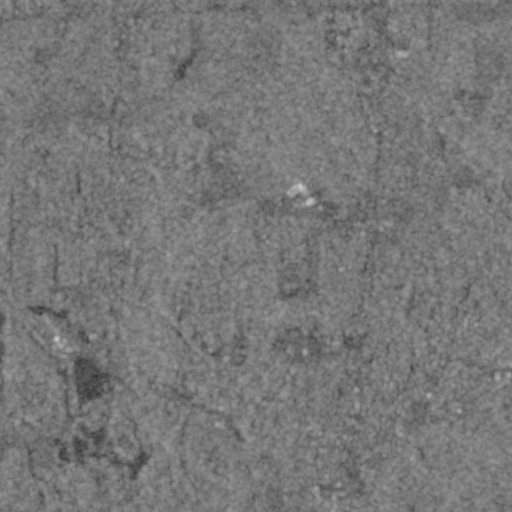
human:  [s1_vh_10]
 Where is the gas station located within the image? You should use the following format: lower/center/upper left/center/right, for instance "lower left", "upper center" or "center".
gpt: The gas station is located in the upper right of the image.
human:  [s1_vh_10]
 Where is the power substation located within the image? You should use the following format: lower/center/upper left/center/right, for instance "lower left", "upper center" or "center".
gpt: The power substation is located in the lower center of the image.
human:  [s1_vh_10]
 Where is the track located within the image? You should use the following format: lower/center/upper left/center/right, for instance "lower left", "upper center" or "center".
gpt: The track is located in the lower center of the image.
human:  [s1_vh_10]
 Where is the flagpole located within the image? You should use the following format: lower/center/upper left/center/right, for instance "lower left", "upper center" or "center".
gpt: The flagpole is located in the upper left of the image.
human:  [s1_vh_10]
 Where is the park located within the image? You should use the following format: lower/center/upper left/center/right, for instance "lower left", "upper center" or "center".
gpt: There is no park in the image.

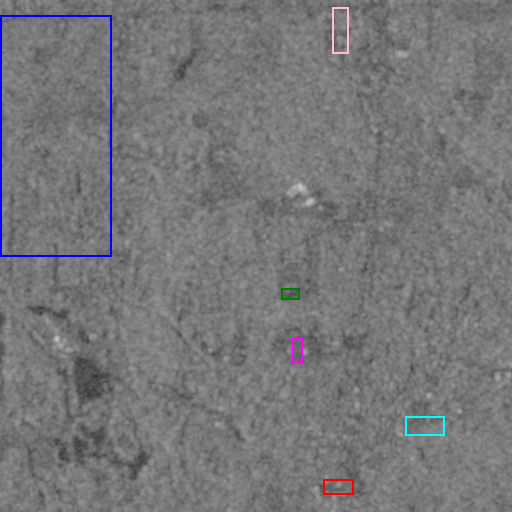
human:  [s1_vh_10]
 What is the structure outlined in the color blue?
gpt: The structure outlined in blue is a crop field.
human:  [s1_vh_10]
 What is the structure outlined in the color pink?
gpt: The structure outlined in pink is a gas station.
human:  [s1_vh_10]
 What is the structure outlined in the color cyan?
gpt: The structure outlined in cyan is a park.
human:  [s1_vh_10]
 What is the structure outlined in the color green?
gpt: The structure outlined in green is a parking lot.
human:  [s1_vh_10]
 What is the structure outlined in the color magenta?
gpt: The structure outlined in magenta is a track.
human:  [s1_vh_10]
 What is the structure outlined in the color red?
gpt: The structure outlined in red is a building.
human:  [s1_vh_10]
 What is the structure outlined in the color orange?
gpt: There is no orange outline.